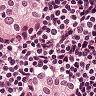
Metastatic tissue present: yes